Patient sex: F
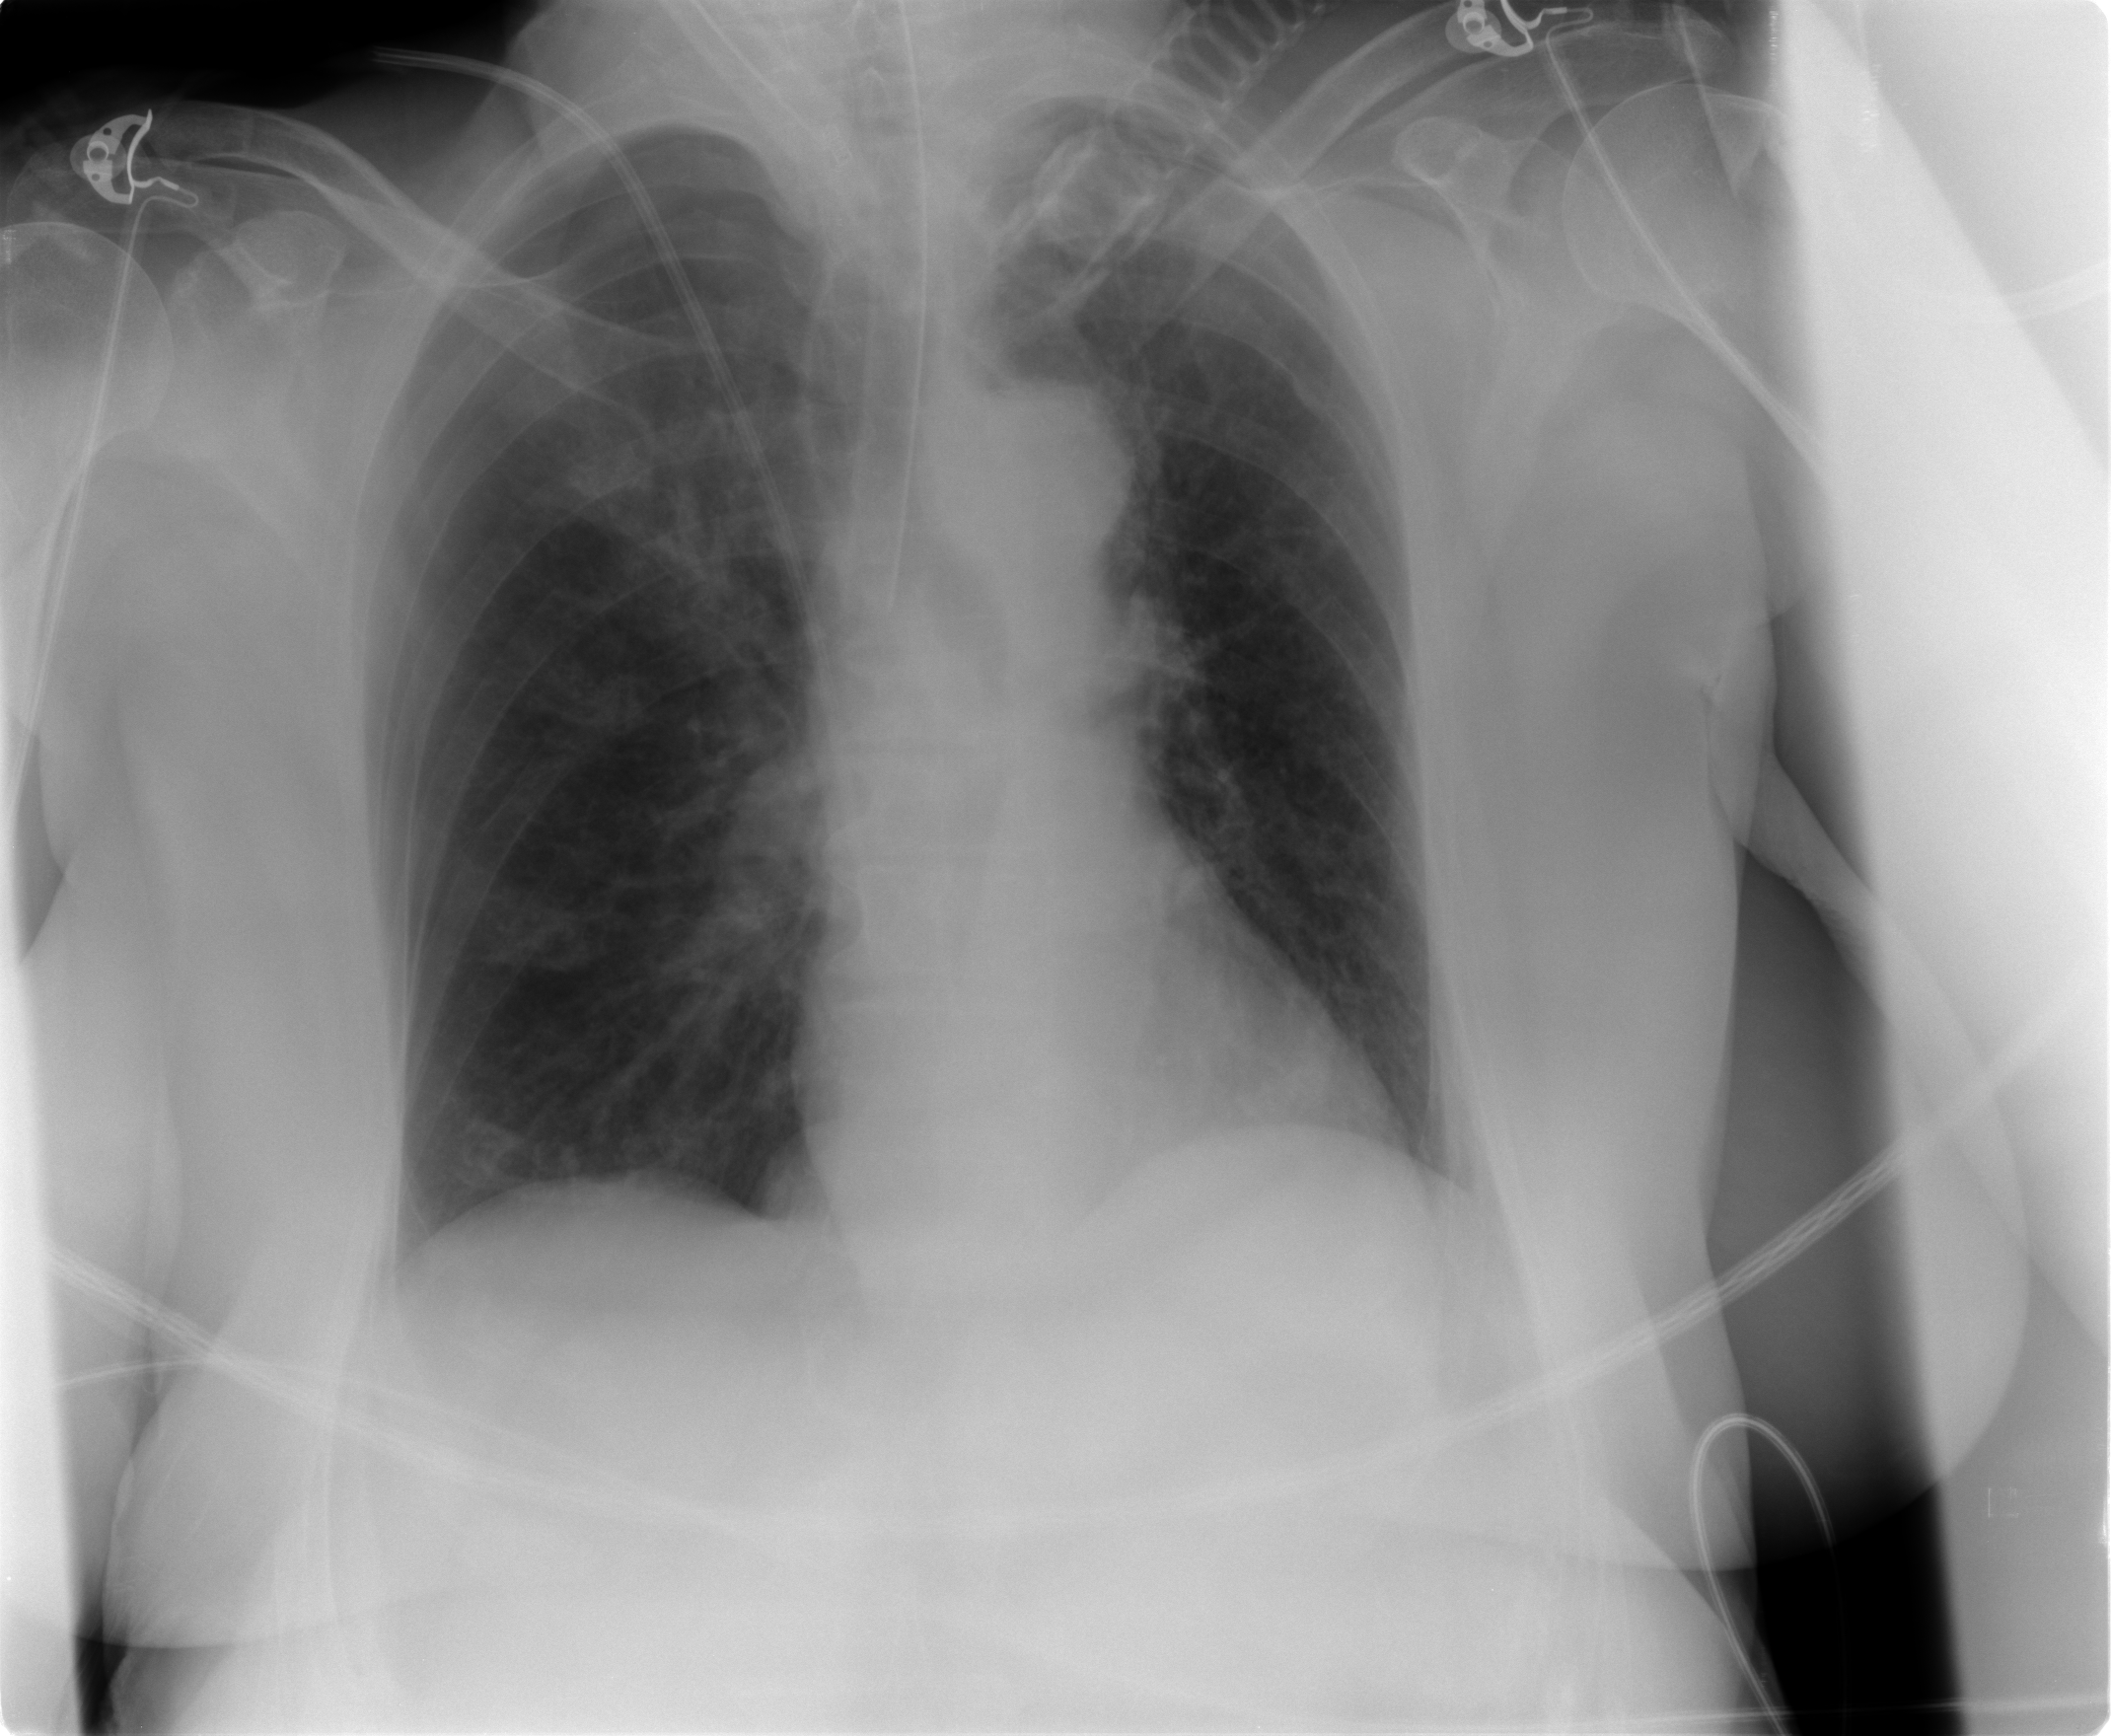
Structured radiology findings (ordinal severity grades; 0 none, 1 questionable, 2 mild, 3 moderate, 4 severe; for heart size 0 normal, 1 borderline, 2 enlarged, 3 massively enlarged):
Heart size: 0
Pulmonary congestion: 1
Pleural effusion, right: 0
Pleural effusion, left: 0
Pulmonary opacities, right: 0
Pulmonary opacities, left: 0
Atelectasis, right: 0
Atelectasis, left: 0